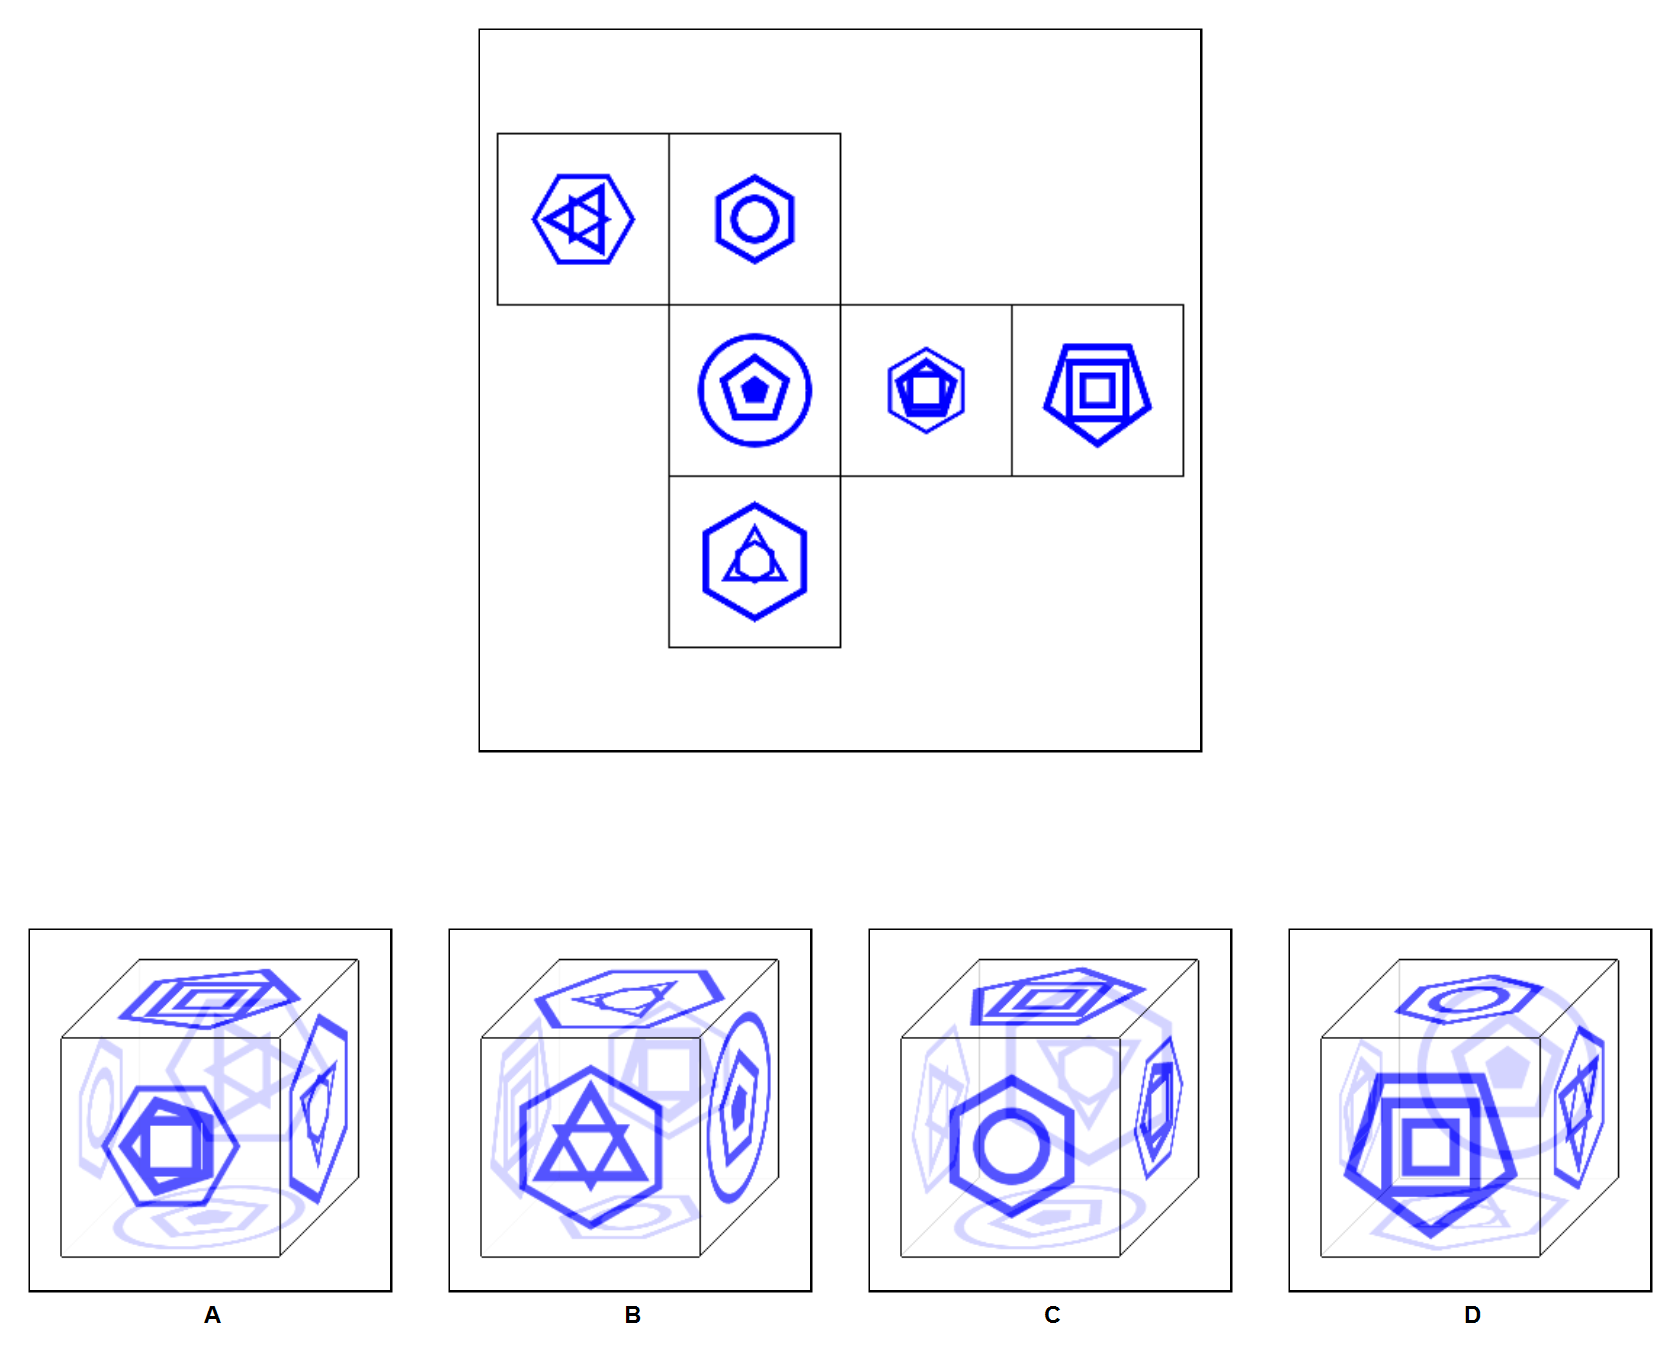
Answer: B